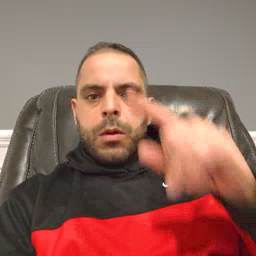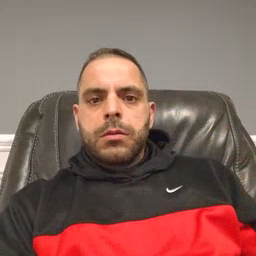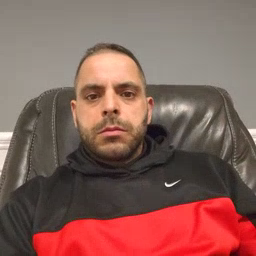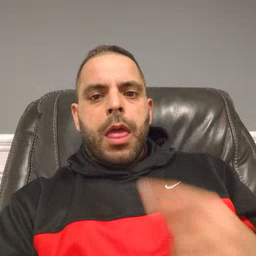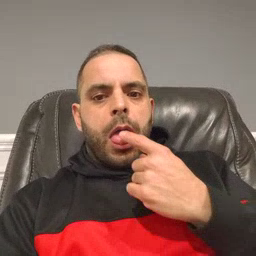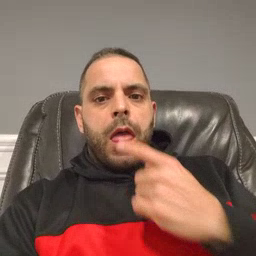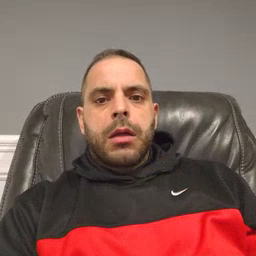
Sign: tongue